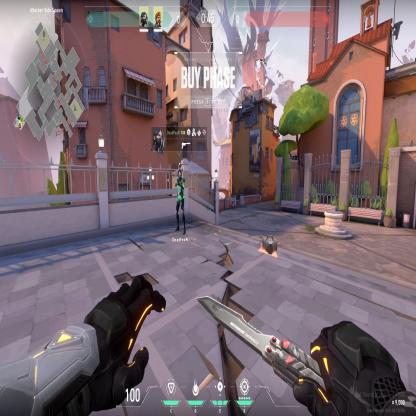
Label: dropped spike ; teammate